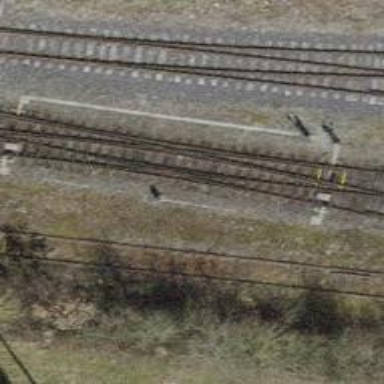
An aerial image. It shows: Railway switch.